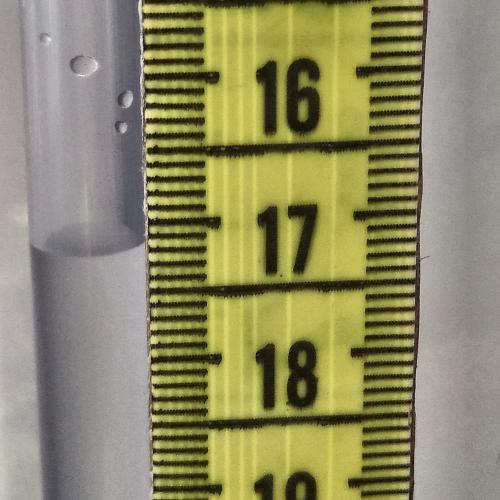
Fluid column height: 17.2 cm